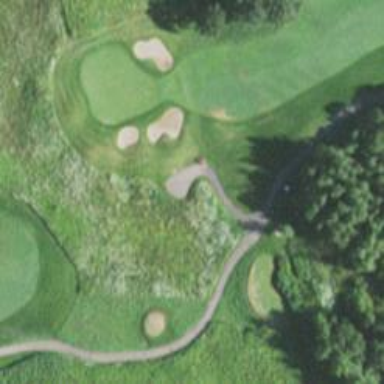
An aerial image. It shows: Path for both road and golf.